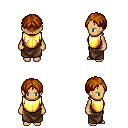
a pixel art fantasy rpg character, female body template, human, tanned skin, gold chest armor, robe skirt, brunette parted hairstyle, four views (front, back, left, right), 2x2 character sprite sheet, small pixel art, hard edges, no anti-aliasing